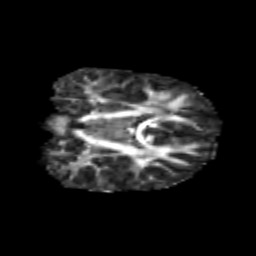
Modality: FA
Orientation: coronal
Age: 6
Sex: female
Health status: healthy